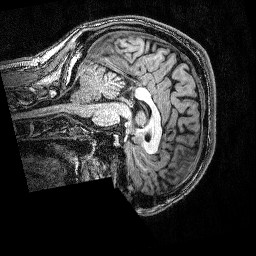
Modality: T1w
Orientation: sagittal
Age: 50
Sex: male
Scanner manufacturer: siemens
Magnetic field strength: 3 T
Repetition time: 2.53 s
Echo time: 0.0035 s